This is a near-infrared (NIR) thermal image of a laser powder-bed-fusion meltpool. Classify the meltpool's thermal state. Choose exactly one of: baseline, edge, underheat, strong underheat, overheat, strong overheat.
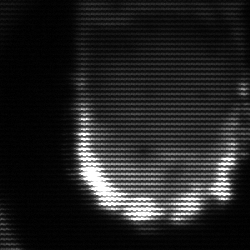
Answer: baseline